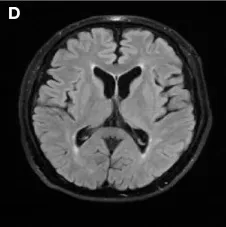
Brain magnetic resonance imaging of the patient. FLAIR sequences (A-E) reveal high signal changes in the periventricular white matter and mild brain atrophy.
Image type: radiology (mri)